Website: ulta-beauty
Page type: customer-info-address
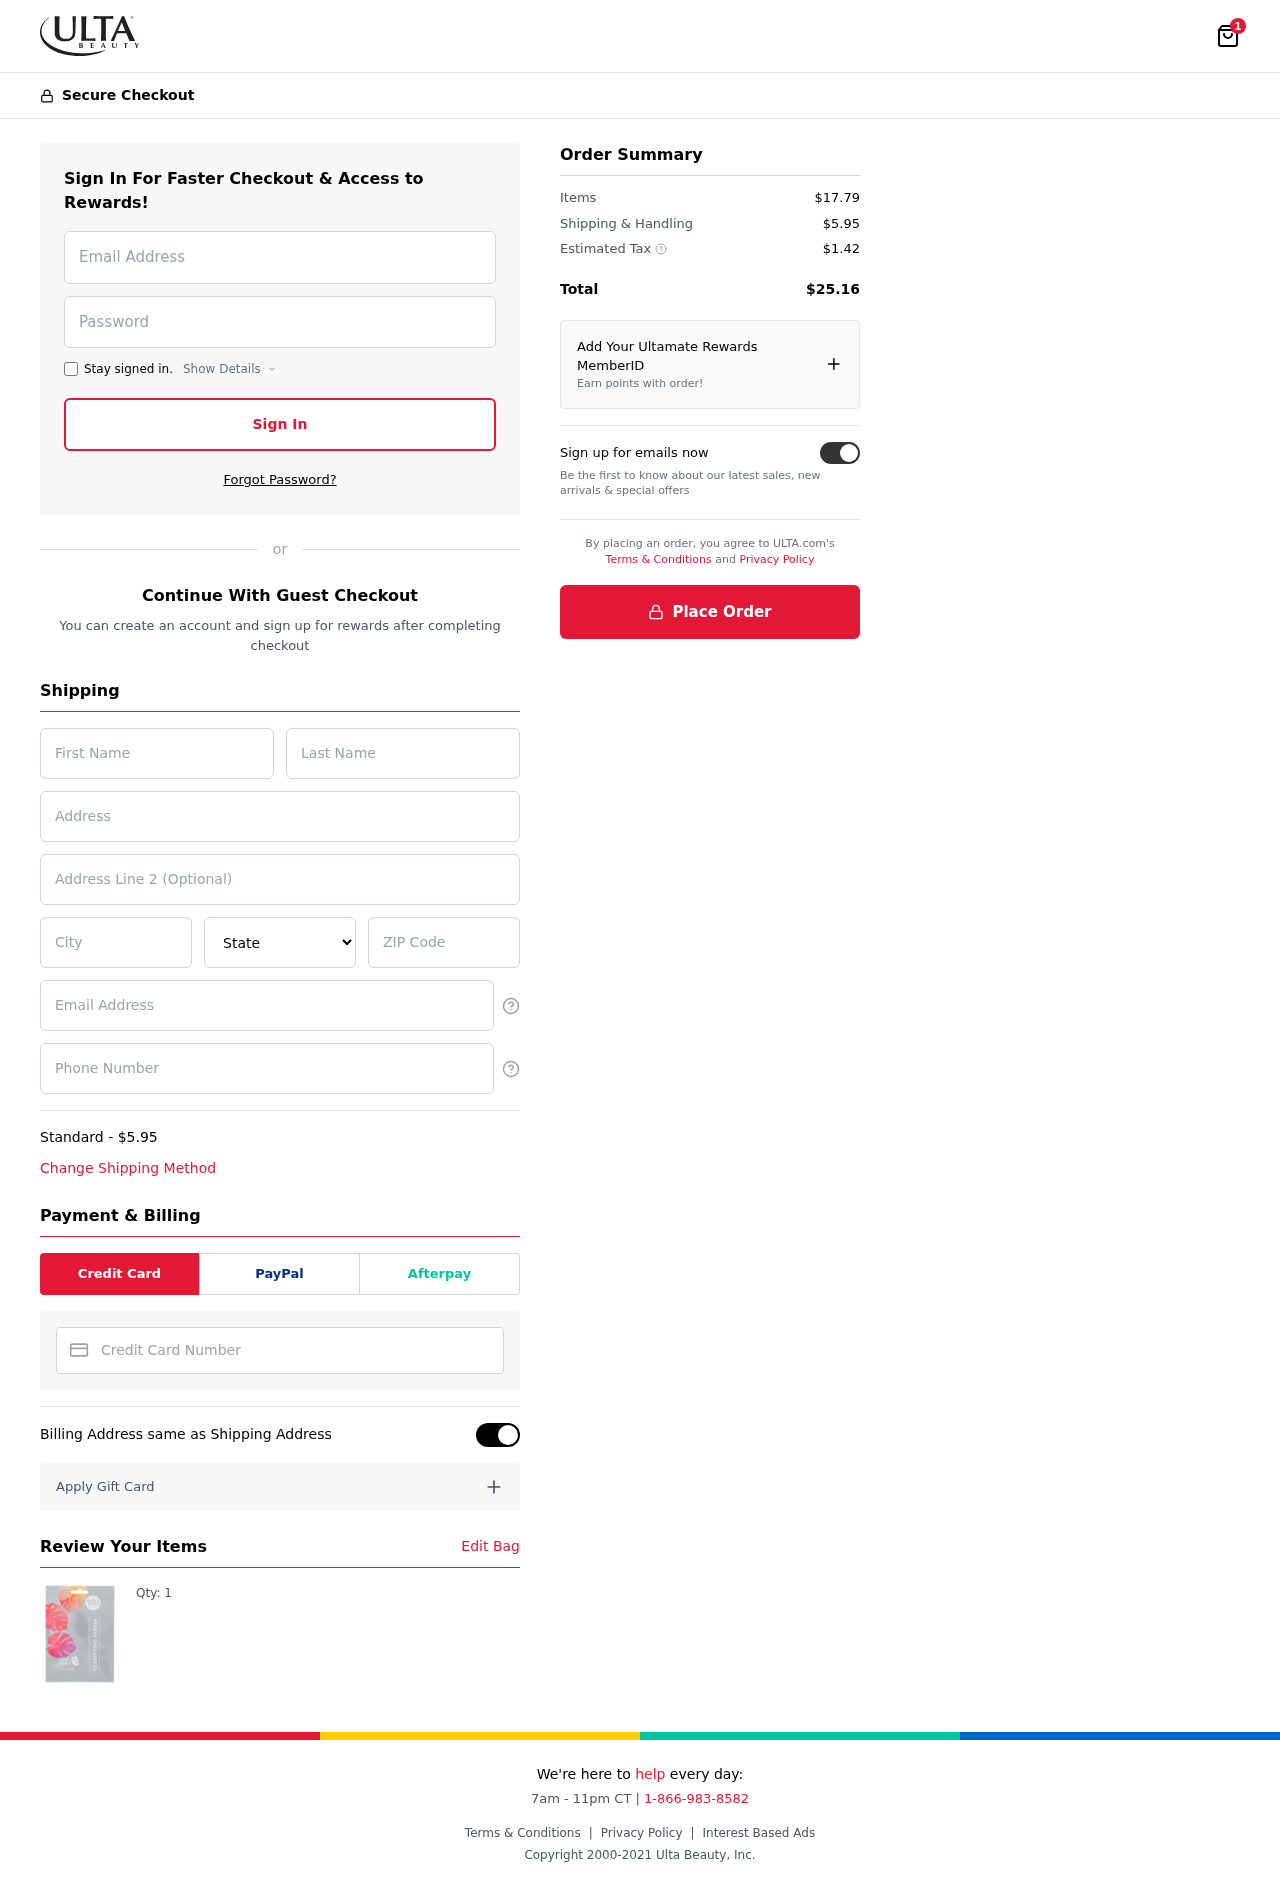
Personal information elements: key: PII_CARD_NUMBER
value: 2299 3814 6993 0523
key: PII_CITY
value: North Christopher
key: PII_EMAIL
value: jamescoleman@hotmail.com
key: PII_FIRSTNAME
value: James
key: PII_LASTNAME
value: Coleman
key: PII_PHONE
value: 8204376699
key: PII_POSTCODE
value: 98394
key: PII_STATE
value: Hawaii
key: PII_STREET
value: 5529 Vance Crossroad
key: PII_STREET2
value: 436 Brennan Islands
Product elements: key: PRODUCT1_QUANTITY
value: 1
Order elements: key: ORDER_NUM_ITEMS
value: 1
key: ORDER_SHIPPING_COST
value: $5.95
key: ORDER_ITEMS_TOTAL
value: $17.79
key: ORDER_SHIPPING_COST2
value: $5.95
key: ORDER_TAX
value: $1.42
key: ORDER_TOTAL
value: $25.16